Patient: sex F, age 53
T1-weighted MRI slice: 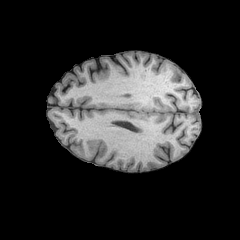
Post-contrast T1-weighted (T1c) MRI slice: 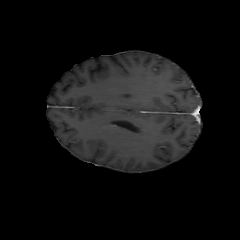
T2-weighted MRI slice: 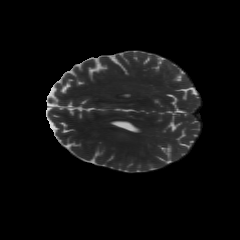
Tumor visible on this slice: no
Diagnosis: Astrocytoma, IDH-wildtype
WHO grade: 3